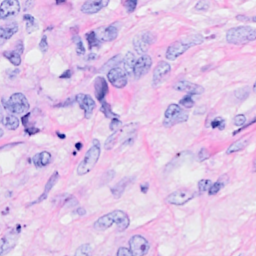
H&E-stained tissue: Breast